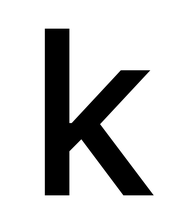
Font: Inter_Medium